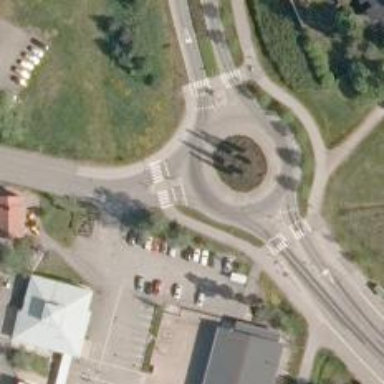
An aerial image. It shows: Secondary road with asphalt surface leading to roundabout.